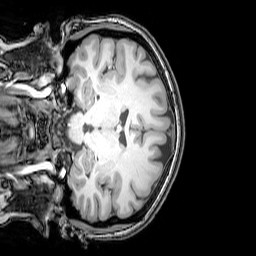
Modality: T1w
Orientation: coronal
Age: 25
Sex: female
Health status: healthy
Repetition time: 0.081 s
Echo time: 0.037 s